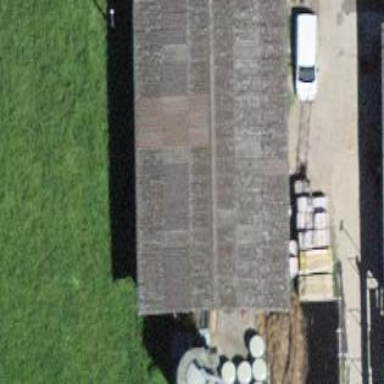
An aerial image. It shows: Rural barn.